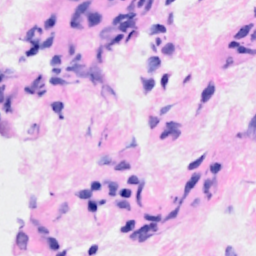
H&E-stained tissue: Breast